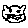
Label: cat